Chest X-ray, PA view. Patient: 57 years old, sex M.
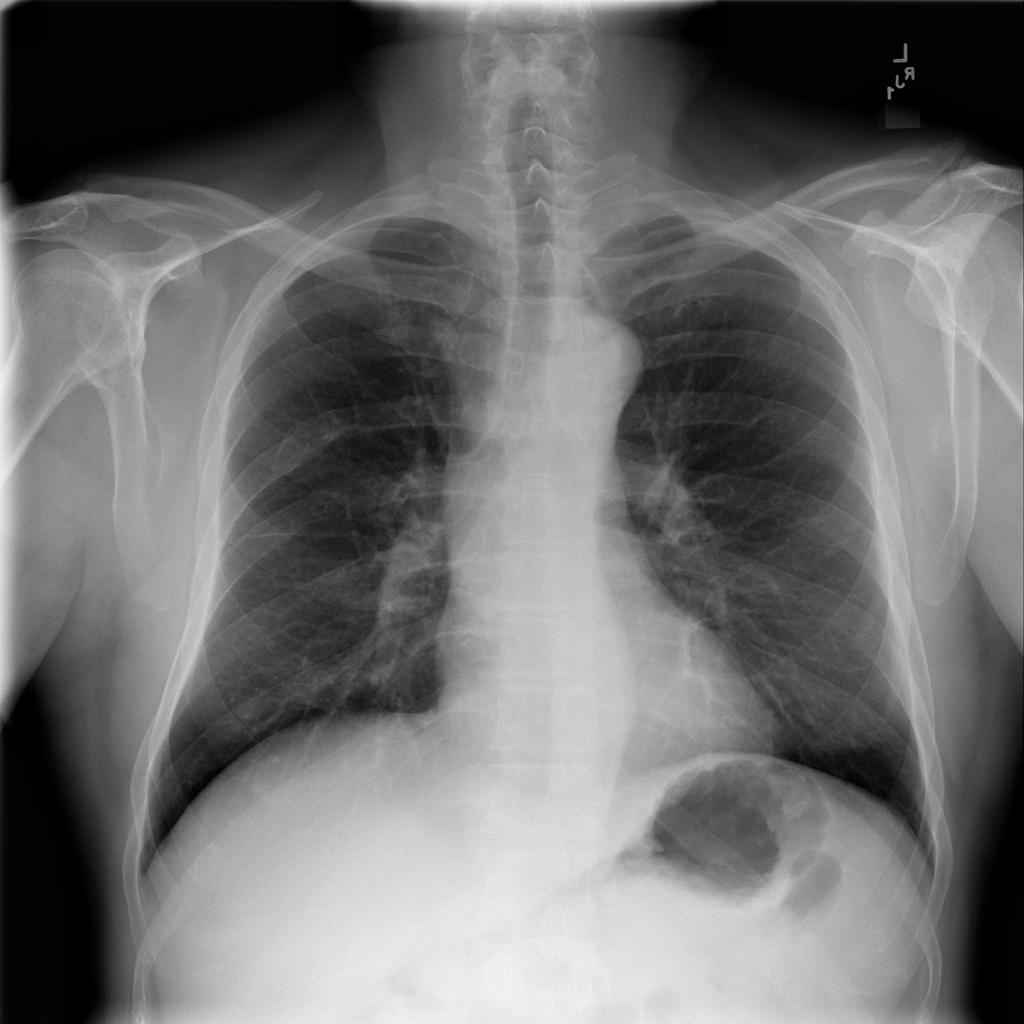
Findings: No Finding